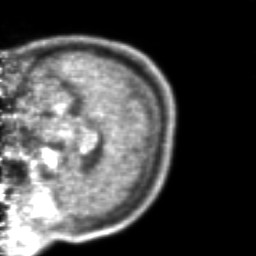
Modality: PET
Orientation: sagittal
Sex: male
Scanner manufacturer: ge